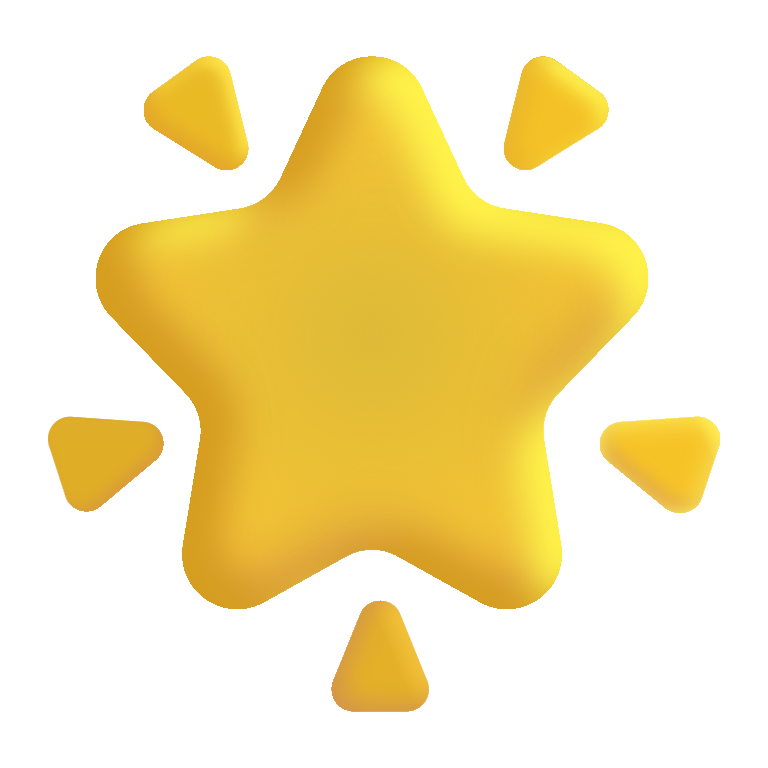
glowing star color